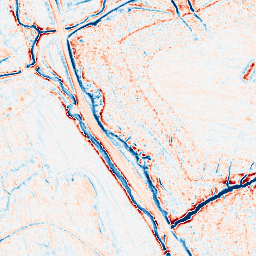
Category: classical
Decomposition family: gaussian_anisotropic
Decomposition parameters: sigma_x: 2
sigma_y: 2
Upsampling method: cubic_catmull_rom
Upsampling parameters: scale: 4
Upsampling scale: 4